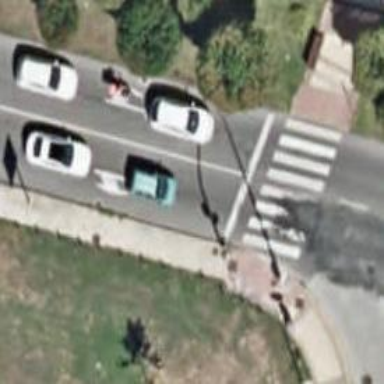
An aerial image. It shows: Crossing with traffic signals.